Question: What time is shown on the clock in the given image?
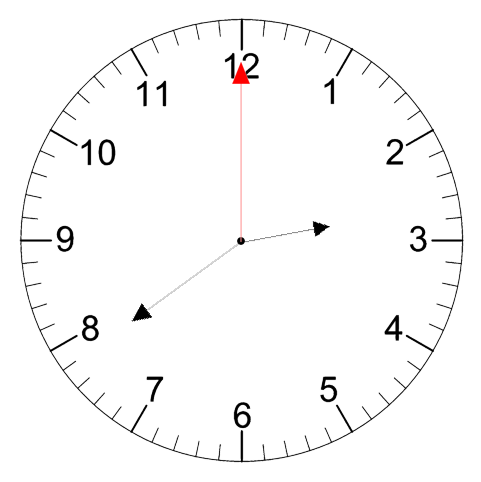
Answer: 02:39:00